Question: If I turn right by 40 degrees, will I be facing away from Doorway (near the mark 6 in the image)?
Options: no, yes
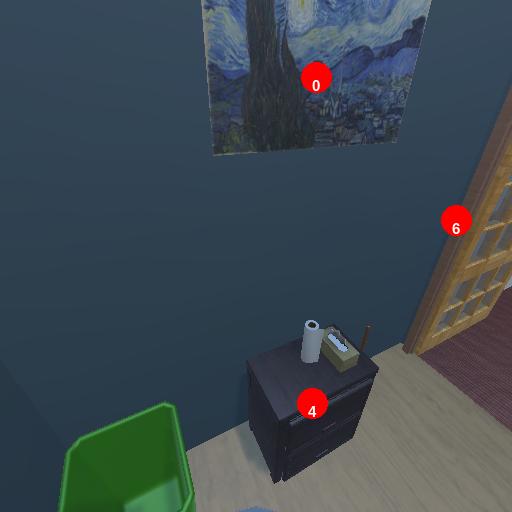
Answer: no